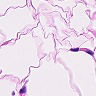
Metastatic tissue present: no